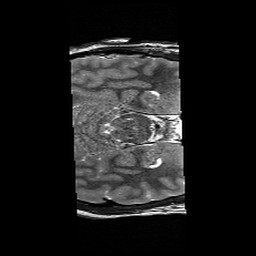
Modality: T2w
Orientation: axial
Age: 29
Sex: male
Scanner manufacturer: siemens
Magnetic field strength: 3 T
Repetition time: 6.1 s
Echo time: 0.104 s